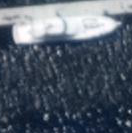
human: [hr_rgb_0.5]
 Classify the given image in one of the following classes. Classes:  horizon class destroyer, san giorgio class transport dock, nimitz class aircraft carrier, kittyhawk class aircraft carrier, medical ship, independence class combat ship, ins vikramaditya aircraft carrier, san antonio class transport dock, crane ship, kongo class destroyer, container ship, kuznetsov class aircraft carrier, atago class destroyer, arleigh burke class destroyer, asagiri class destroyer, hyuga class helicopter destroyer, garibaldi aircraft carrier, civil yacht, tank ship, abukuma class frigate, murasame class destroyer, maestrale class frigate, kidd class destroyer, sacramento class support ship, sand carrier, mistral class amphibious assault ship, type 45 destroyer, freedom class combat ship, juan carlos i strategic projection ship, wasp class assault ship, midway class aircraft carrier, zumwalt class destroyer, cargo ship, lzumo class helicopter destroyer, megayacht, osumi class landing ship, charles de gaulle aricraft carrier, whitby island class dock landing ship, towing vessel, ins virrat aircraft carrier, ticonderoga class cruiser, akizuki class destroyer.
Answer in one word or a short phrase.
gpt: Civil yacht